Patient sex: M
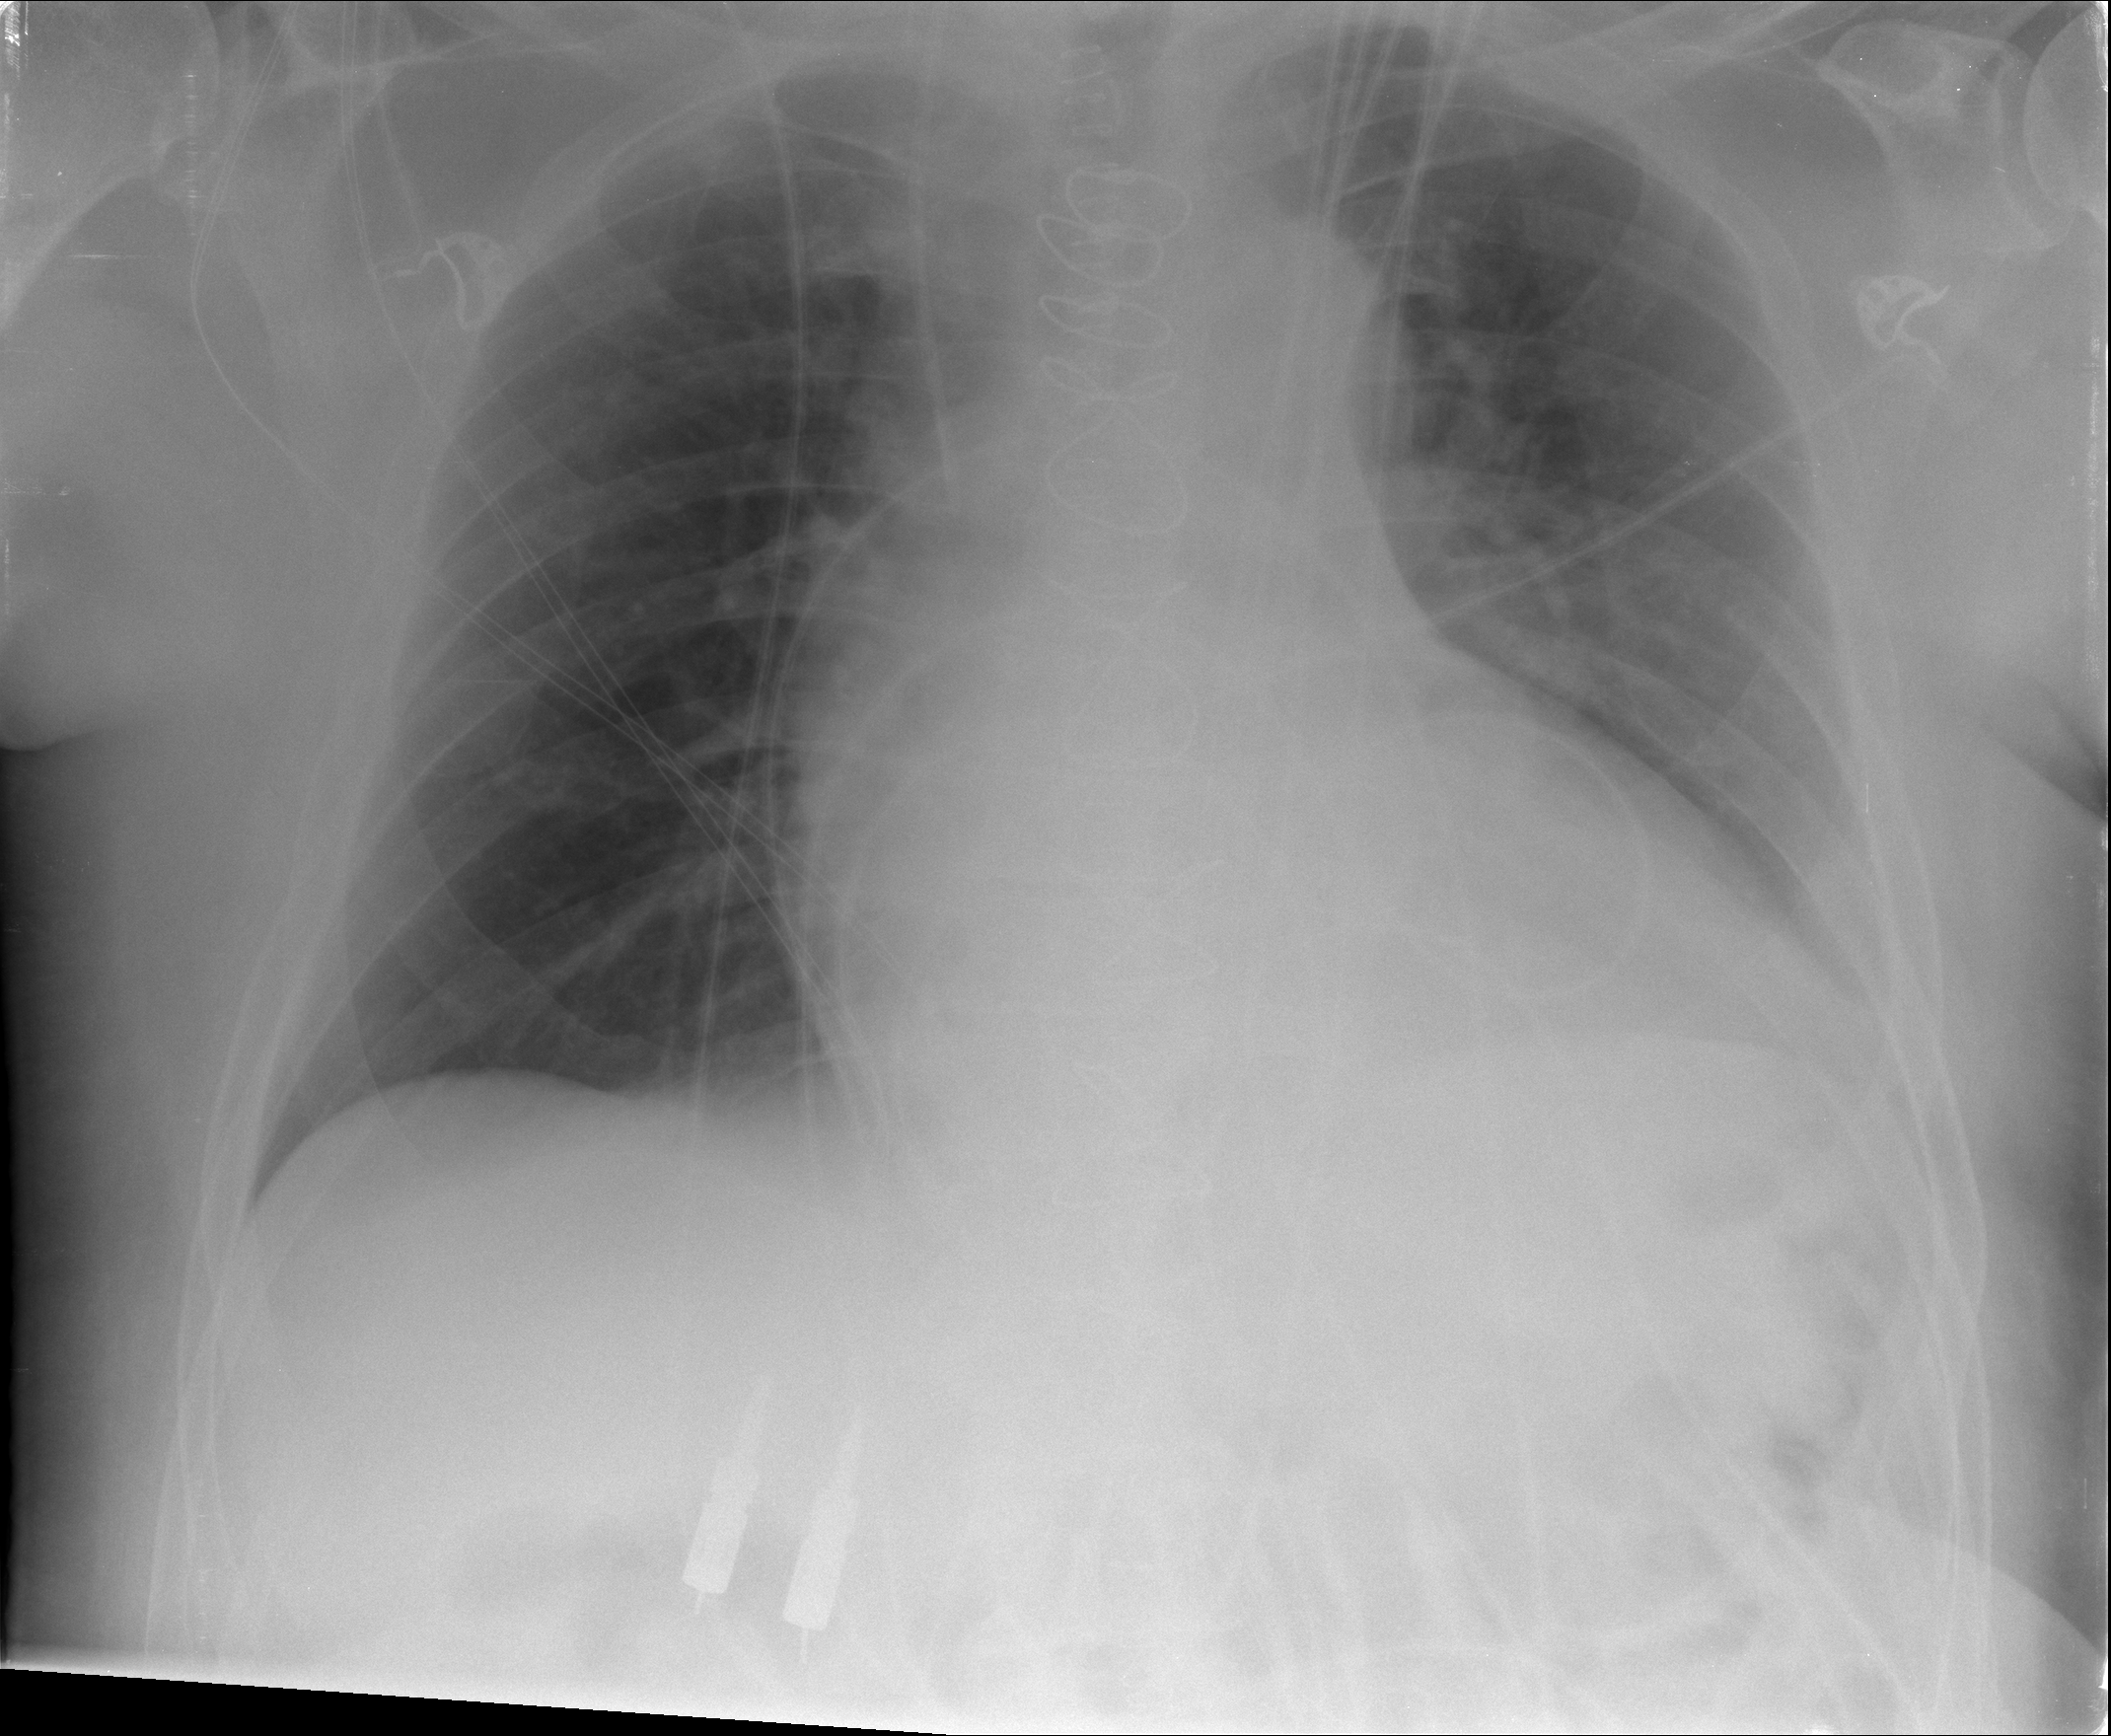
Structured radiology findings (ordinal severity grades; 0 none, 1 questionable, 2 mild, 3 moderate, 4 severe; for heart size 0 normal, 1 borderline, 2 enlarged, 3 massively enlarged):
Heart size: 2
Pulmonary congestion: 2
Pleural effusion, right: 0
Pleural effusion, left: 1
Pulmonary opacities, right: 0
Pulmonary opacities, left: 1
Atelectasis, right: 0
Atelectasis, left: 2